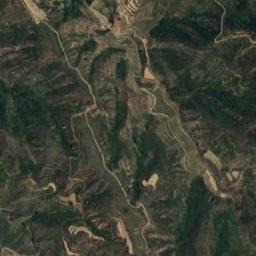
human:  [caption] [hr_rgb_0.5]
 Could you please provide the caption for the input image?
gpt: The mountain is full of green plants with lines of bare land .

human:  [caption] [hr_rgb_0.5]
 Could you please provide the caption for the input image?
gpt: The mountains are winding and undulating .

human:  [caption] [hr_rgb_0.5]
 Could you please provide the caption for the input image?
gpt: There is a yellow bare field on this mountain .

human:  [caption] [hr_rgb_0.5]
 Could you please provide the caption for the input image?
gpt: The folded mountain is covered with some vegetation and some roads go through the mountain .

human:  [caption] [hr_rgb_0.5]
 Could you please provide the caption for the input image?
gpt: There are some rivers and green land on the mountain .